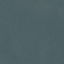
Land use / land cover class: SeaLake